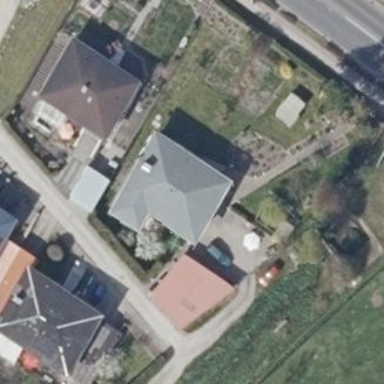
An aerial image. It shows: Detached building with hipped roof.